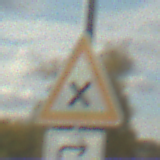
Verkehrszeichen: KreuzungOderEinmuendung
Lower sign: RichtungsangabeDurchPfeile5
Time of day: MorningAfternoon
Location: Outdoor (RoadRail)
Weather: PartlyCloudy
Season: NotSpecified
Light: Natural